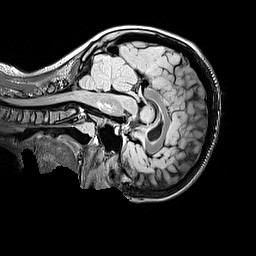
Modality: FLAIR
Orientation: sagittal
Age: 12
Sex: male
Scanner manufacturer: siemens
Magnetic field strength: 3 T
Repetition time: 5 s
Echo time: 0.388 s